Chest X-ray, AP view. Patient: 11 years old, sex M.
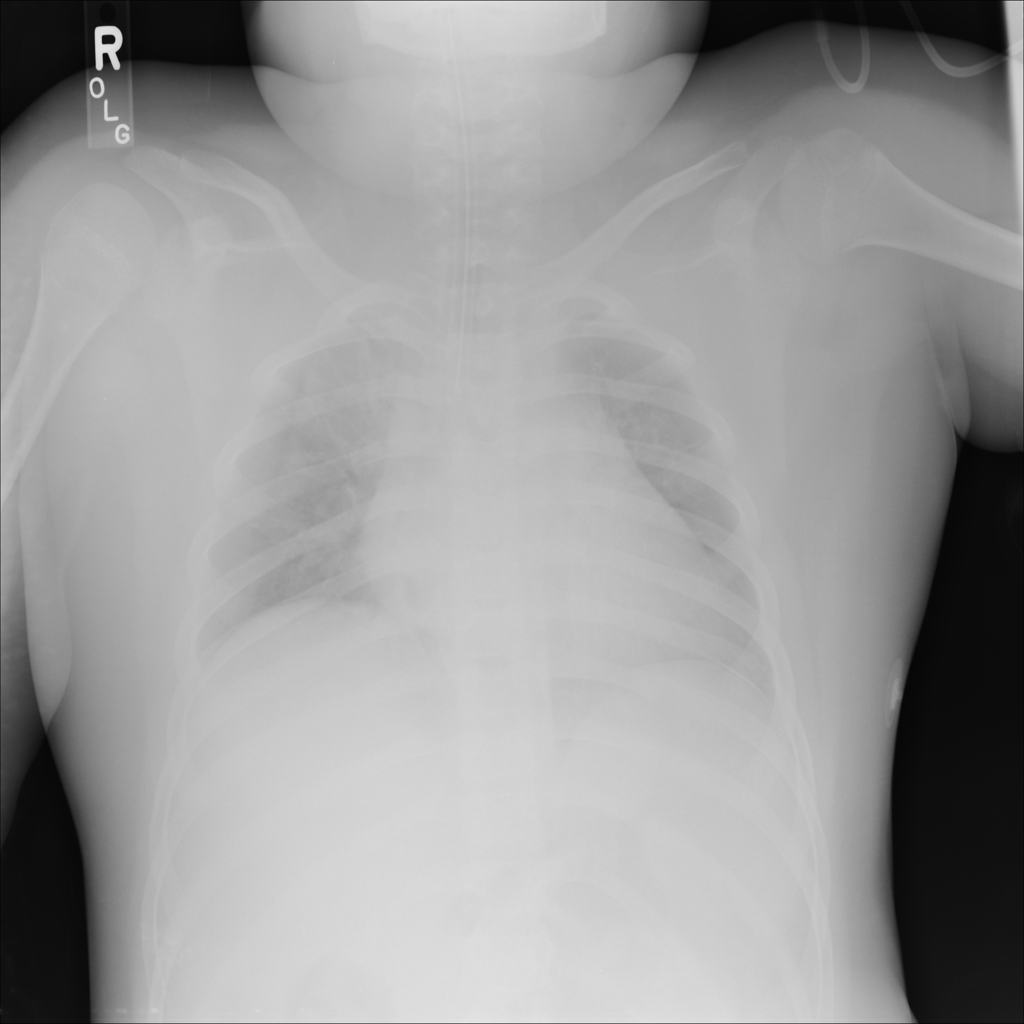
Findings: Edema